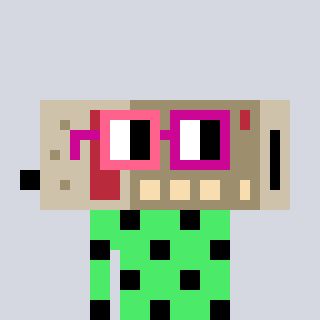
a pixel art character with square pink and red glasses, a cordless phone-shaped head and a teal-colored body on a cool background